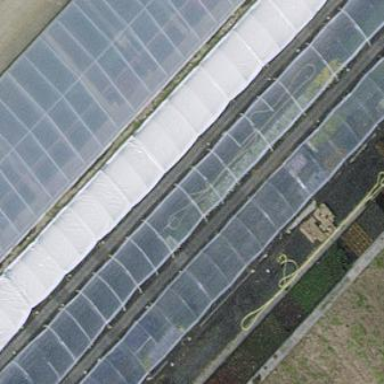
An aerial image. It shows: Greenhouse.